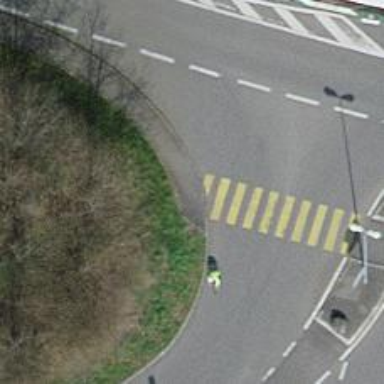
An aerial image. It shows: Kerb barrier.